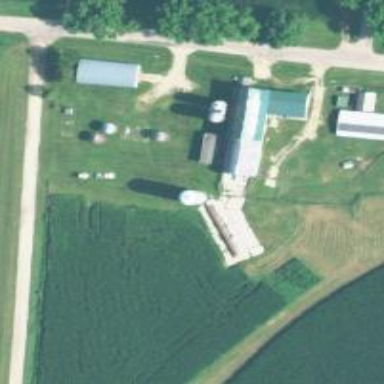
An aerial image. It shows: Silo.